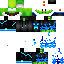
A male human skin with dark skin, wearing brown long hair dressed in a blue hoodie and black pants, featuring a closed mouth.